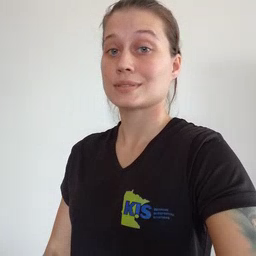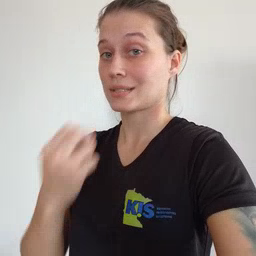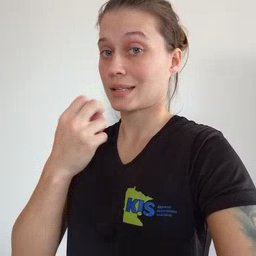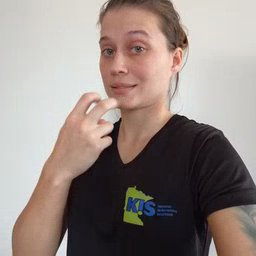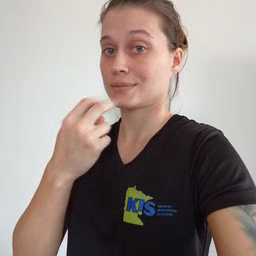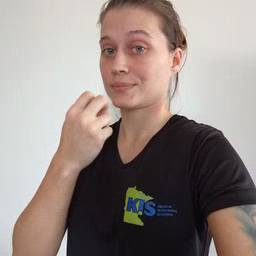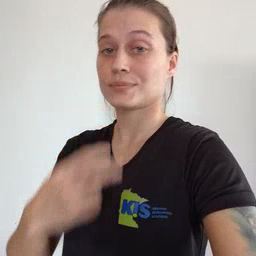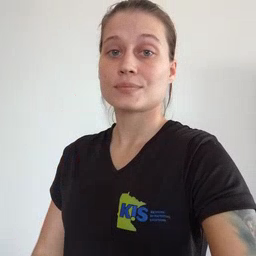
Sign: snack